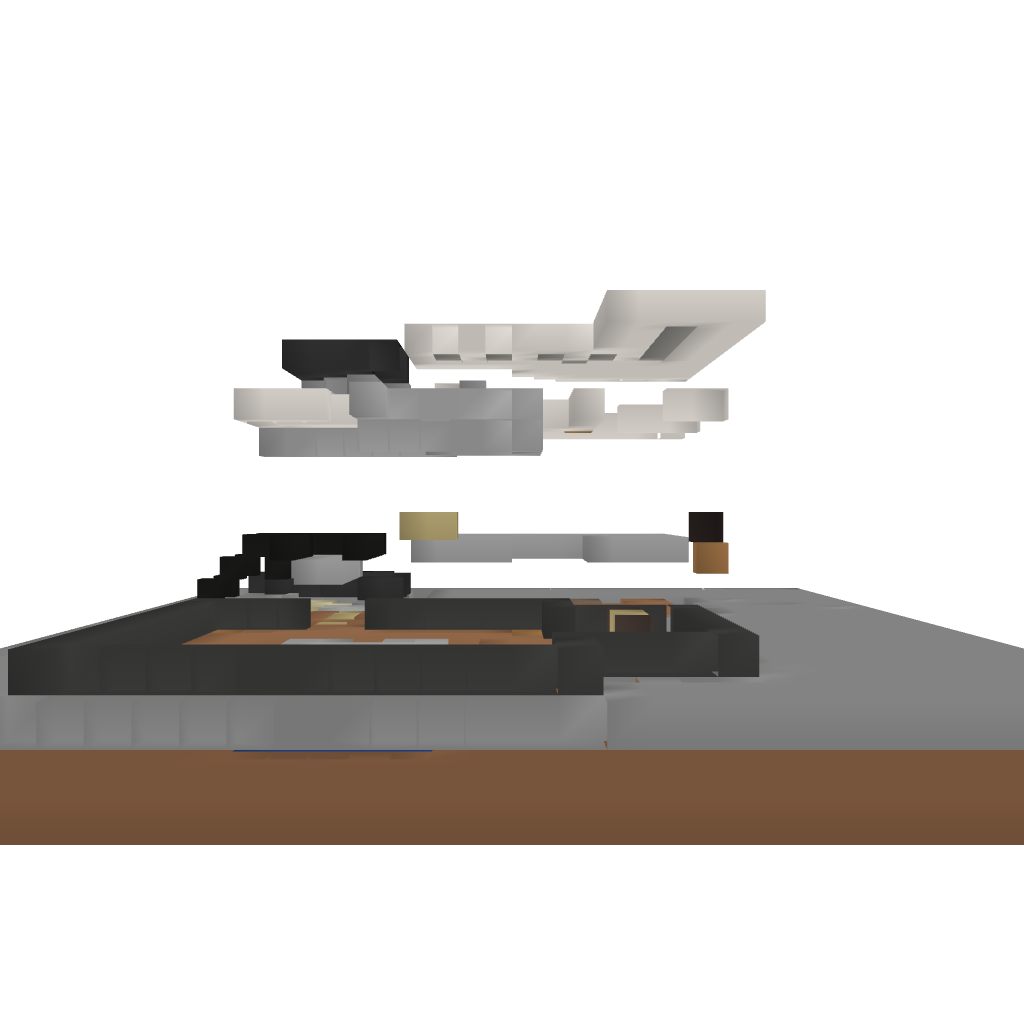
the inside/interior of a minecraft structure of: Novum Domum